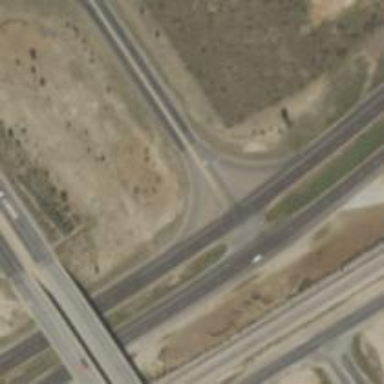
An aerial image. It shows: Motorway link.